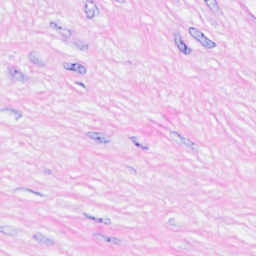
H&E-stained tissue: Breast